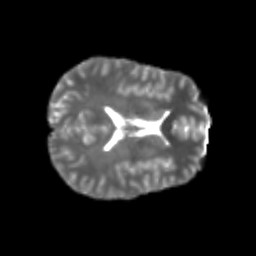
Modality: T2w
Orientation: axial
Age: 22
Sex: male
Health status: healthy
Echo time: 0.074 s